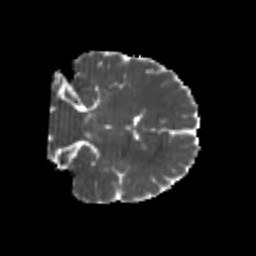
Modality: MD
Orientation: coronal
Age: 24
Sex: male
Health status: healthy
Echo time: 0.074 s